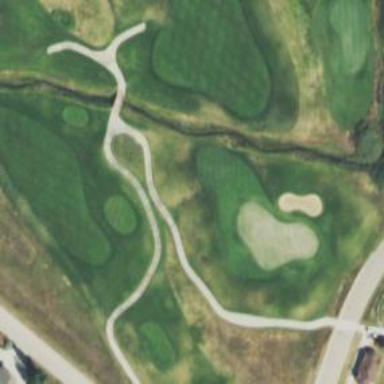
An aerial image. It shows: Path for both roads and golfers.